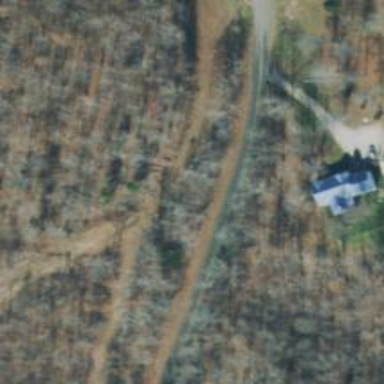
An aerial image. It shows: Unclassified road running parallel to abandoned railway.